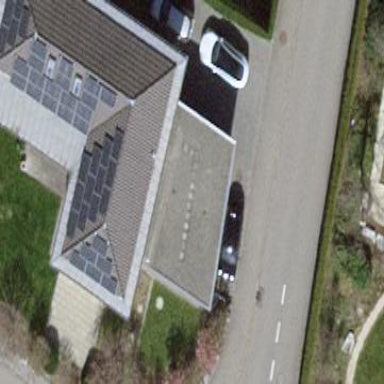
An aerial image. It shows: Garage building.